Here is the raw acceleration-versus-time signal recorded on a bearing housing. Classify the bearing condition as one of: normal, inner_race, outer_race, ball.
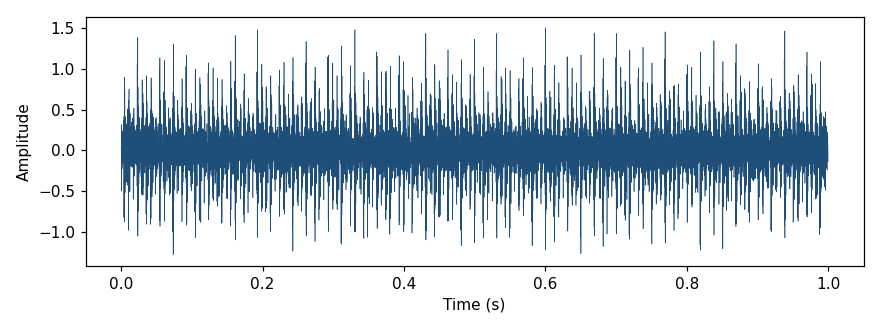
Answer: inner_race